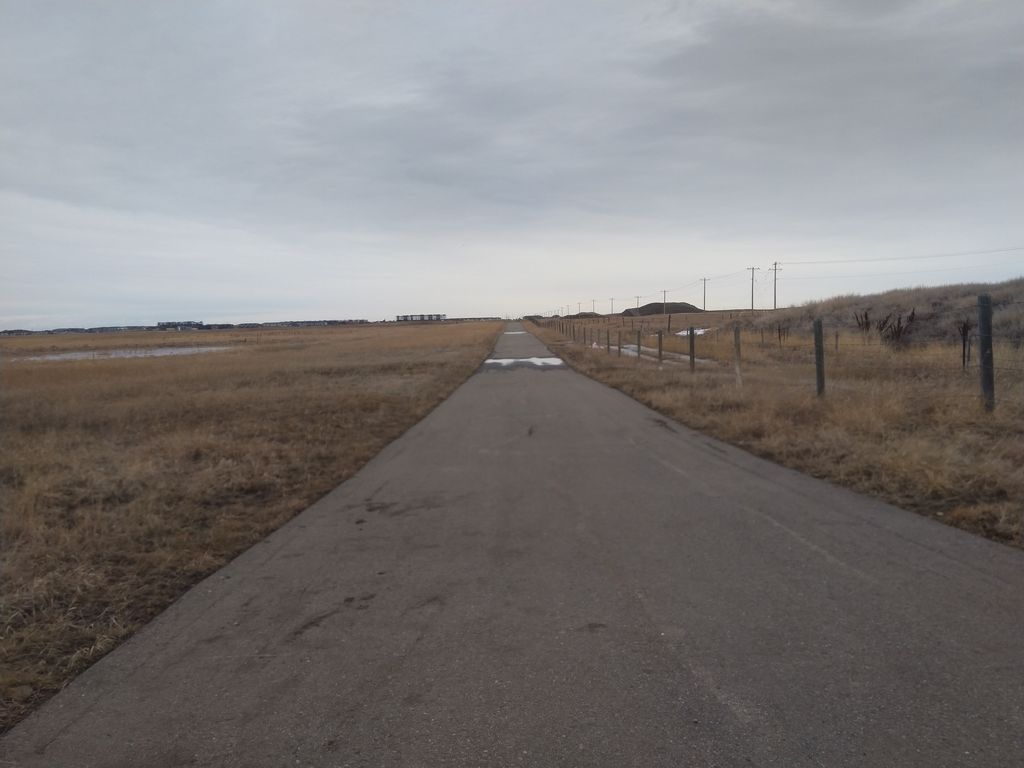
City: calgary